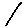
Label: line